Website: crate-barrel
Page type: delivery-shipping
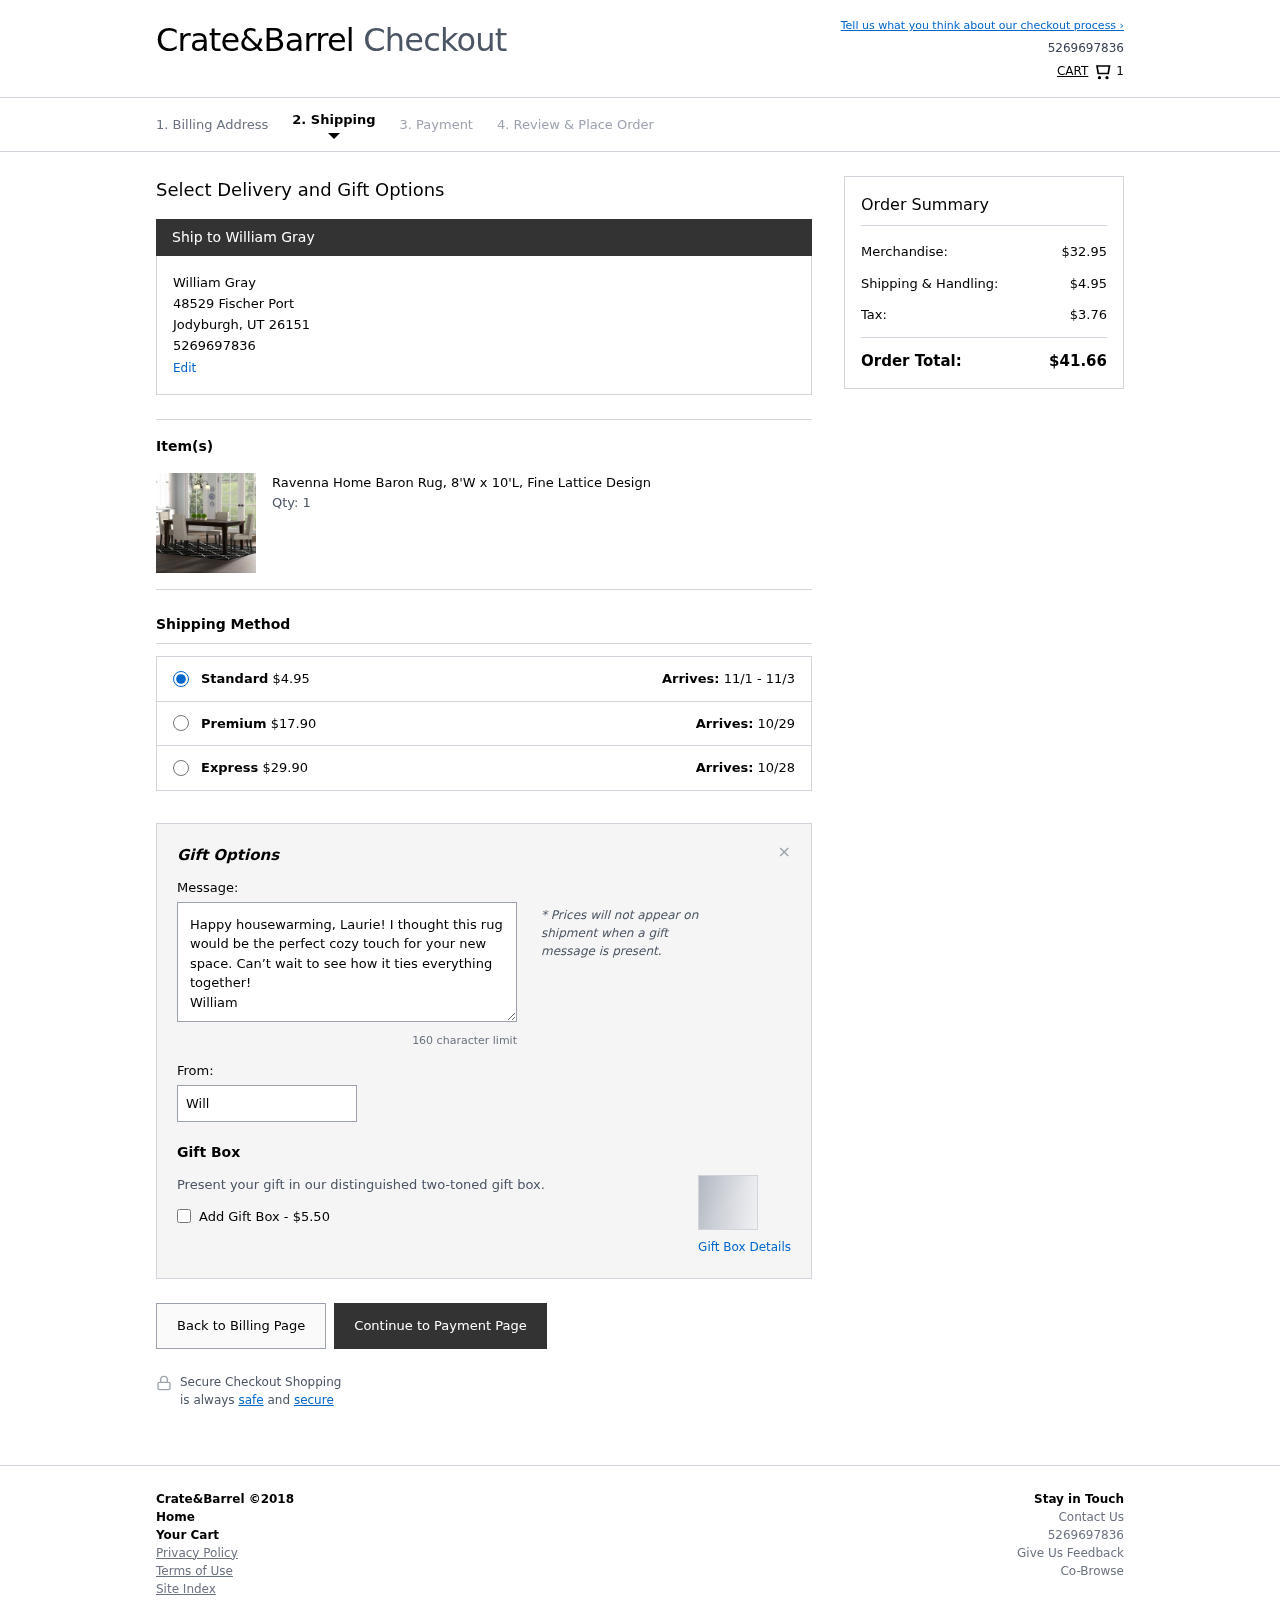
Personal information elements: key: PII_CITY
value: Jodyburgh
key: PII_FULLNAME
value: William Gray
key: PII_PHONE
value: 5269697836
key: PII_POSTCODE
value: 26151
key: PII_STATE_ABBR
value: UT
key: PII_STREET
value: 48529 Fischer Port
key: PII_FIRSTNAME
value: William
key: PII_LASTNAME
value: Gray
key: PII_FULLNAME2
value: William Gray
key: PII_FULLNAME3
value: William Gray
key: PII_FIRSTNAME2
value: William
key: PII_FIRSTNAME3
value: William
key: PII_LASTNAME2
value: Gray
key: PII_LASTNAME3
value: Gray
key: PII_FIRSTNAME_DERIVED
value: William
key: PII_LASTNAME_DERIVED
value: Gray
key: PII_FULLNAME_DERIVED
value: William Gray
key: PII_NAME_FULL_DERIVED
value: William Gray
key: PII_PHONE_LINE
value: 7836
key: PII_PHONE_SUFFIX
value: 7836
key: PII_PHONE2
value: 5269697836
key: PII_PHONE3
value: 5269697836
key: PII_PHONE_NUMERIC
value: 5269697836
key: PII_PHONE_LINE_NUMERIC
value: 7836
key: PII_PHONE_SUFFIX_NUMERIC
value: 7836
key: PII_PHONE2_NUMERIC
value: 5269697836
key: PII_PHONE3_NUMERIC
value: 5269697836
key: PII_PHONE_DIGITS
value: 5269697836
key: PII_PHONE_LAST4
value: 7836
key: PII_GIFT_MESSAGE
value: Happy housewarming, Laurie! I thought this rug would be the perfect cozy touch for your new space. Can’t wait to see how it ties everything together!
William
Product elements: key: PRODUCT1_NAME
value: Ravenna Home Baron Rug, 8'W x 10'L, Fine Lattice Design
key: PRODUCT1_QUANTITY
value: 1
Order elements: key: ORDER_NUM_ITEMS
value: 1
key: ORDER_SHIPPING_COST
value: $4.95
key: ORDER_DELIVERY_DATE
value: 11/1 - 11/3
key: PREMIUM_SHIPPING_COST
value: $17.90
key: PREMIUM_DELIVERY_DATE
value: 10/29
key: EXPRESS_SHIPPING_COST
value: $29.90
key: EXPRESS_DELIVERY_DATE
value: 10/28
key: ORDER_SUBTOTAL
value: $32.95
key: ORDER_SHIPPING_COST2
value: $4.95
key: ORDER_TAX
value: $3.76
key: ORDER_TOTAL
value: $41.66